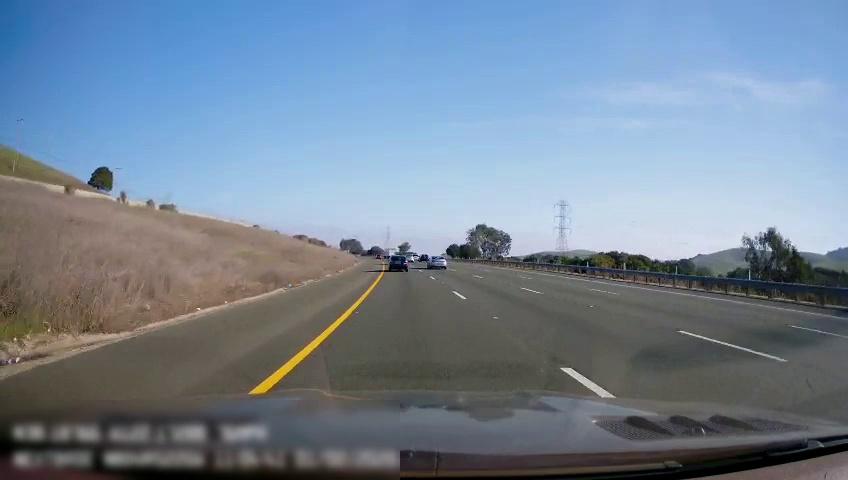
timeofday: Day
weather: Sunny
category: Drivable Space
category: Vehicles | Other LV
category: Vehicles | Car
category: Vehicles | Car
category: Vehicles | SUV
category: Vehicles | Car
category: Lanes | Current Lane
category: Lanes | Current Lane
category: Lanes | Alternate Lane
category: Lanes | Alternate Lane
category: Lanes | Alternate Lane